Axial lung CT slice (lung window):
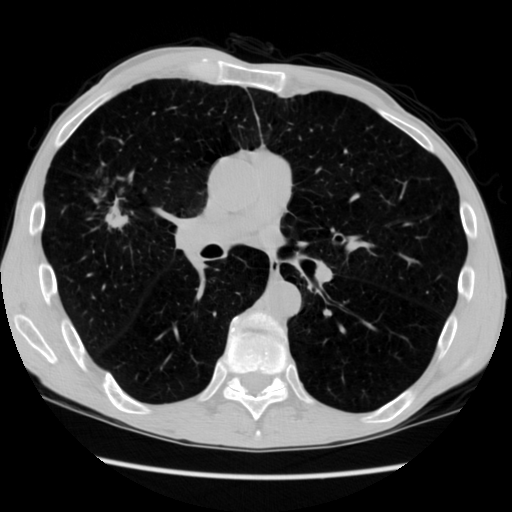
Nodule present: yes
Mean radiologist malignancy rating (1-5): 5